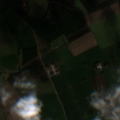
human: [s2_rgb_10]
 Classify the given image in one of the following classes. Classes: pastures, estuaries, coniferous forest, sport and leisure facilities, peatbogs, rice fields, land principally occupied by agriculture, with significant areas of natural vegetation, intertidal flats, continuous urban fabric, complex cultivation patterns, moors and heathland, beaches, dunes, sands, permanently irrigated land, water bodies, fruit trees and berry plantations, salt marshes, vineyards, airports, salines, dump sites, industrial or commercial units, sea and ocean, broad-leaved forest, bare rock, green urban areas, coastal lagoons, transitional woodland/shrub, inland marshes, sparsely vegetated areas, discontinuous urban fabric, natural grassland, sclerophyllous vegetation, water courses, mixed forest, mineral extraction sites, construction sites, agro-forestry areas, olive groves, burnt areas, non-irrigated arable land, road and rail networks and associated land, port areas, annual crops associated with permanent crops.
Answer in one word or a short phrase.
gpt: non-irrigated arable land, pastures, coniferous forest